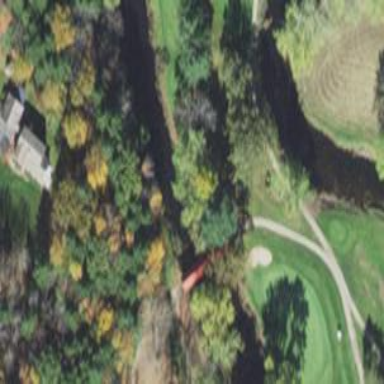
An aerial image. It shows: Path bridge on golf course.